Question: I wish to make jpa entity for clients, something like adding friends on facebook or googe+
Got a bit confused

'''
This auto generates to code below,
/*
* To change this template, choose Tools | Templates
* and open the template in the editor.
*/
package entities;
import java.io.Serializable;
import java.util.List;
import javax.persistence.Basic;
import javax.persistence.Column;
import javax.persistence.Entity;
import javax.persistence.Id;
import javax.persistence.JoinColumn;
import javax.persistence.JoinTable;
import javax.persistence.ManyToMany;
import javax.persistence.NamedQueries;
import javax.persistence.NamedQuery;
import javax.persistence.Table;
import javax.validation.constraints.NotNull;
import javax.validation.constraints.Size;
import javax.xml.bind.annotation.XmlRootElement;
import javax.xml.bind.annotation.XmlTransient;
/**
*
* @author nikola
*/
@Entity
@Table(name = "Client")
@XmlRootElement
@NamedQueries({
@NamedQuery(name = "Client.findAll", query = "SELECT c FROM Client c"),
@NamedQuery(name = "Client.findByClientId", query = "SELECT c FROM Client c WHERE c.clientId = :clientId"),
@NamedQuery(name = "Client.findByClientName", query = "SELECT c FROM Client c WHERE c.clientName = :clientName")})
public class Client implements Serializable {
private static final long serialVersionUID = 1L;
@Id
@Basic(optional = false)
@NotNull
@Column(name = "ClientId")
private Integer clientId;
@Size(max = 45)
@Column(name = "ClientName")
private String clientName;
@JoinTable(name = "Friends", joinColumns = {
@JoinColumn(name = "Client_ClientId", referencedColumnName = "ClientId")}, inverseJoinColumns = {
@JoinColumn(name = "Client_ClientId1", referencedColumnName = "ClientId")})
@ManyToMany
private List<Client> clientList;
@ManyToMany(mappedBy = "clientList")
private List<Client> clientList1;
public Client() {
}
public Client(Integer clientId) {
this.clientId = clientId;
}
public Integer getClientId() {
return clientId;
}
public void setClientId(Integer clientId) {
this.clientId = clientId;
}
public String getClientName() {
return clientName;
}
public void setClientName(String clientName) {
this.clientName = clientName;
}
@XmlTransient
public List<Client> getClientList() {
return clientList;
}
public void setClientList(List<Client> clientList) {
this.clientList = clientList;
}
@XmlTransient
public List<Client> getClientList1() {
return clientList1;
}
public void setClientList1(List<Client> clientList1) {
this.clientList1 = clientList1;
}
@Override
public int hashCode() {
int hash = 0;
hash += (clientId != null ? clientId.hashCode() : 0);
return hash;
}
@Override
public boolean equals(Object object) {
// TODO: Warning - this method won't work in the case the id fields are not set
if (!(object instanceof Client)) {
return false;
}
Client other = (Client) object;
if ((this.clientId == null && other.clientId != null) || (this.clientId != null && !this.clientId.equals(other.clientId))) {
return false;
}
return true;
}
@Override
public String toString() {
return "entities.Client[ clientId=" + clientId + " ]";
}
}
'''
I have clientList and clientList1, do not know which one to use when i wish to add a client to my list of friends.
Thanks for any advice.
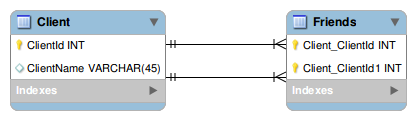
Answer: The good practice is to update both, to keep the object graph in a consistent state:
'''
Client mainClient = ...;
Client newFriend = ...;
mainClient.getClientList().add(newFriend);
newFriend.getClientList1().add(mainClient);
'''
But the owner of the association, which is the only side that JPA considers, is the one which does have the 'mappedBy' attribute. So you could add a new friendship to the database by only adding a client to 'clientList'.
For better readability, I would choose better names for the lists. Something like 'clientsWhoAreFriendsOfMe', and 'clientsWhoChoseMeAsFriend'.